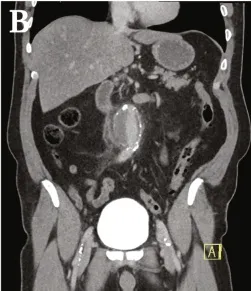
Coronal. View on admission demonstrating a 4.5 cm aortic aneurysm with inflammation of fatty tissue and fluid surrounding the aorta.
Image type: radiology (ct)